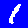
Digit: 1